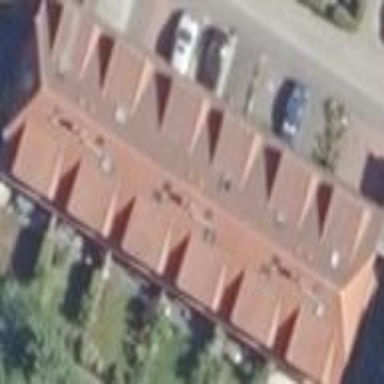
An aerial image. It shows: Terrace building.